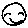
Label: smiley face